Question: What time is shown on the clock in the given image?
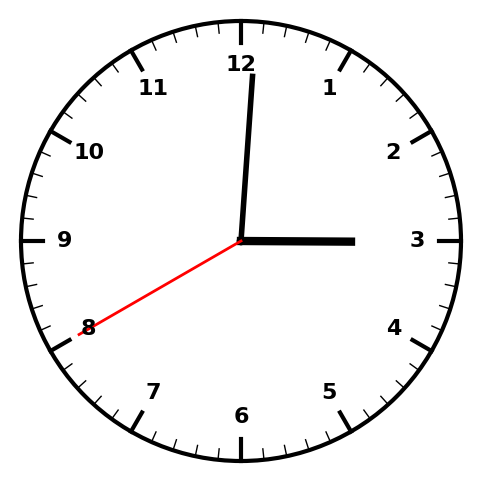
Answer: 03:00:40